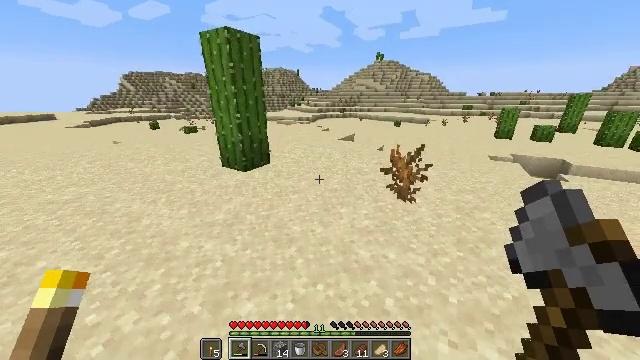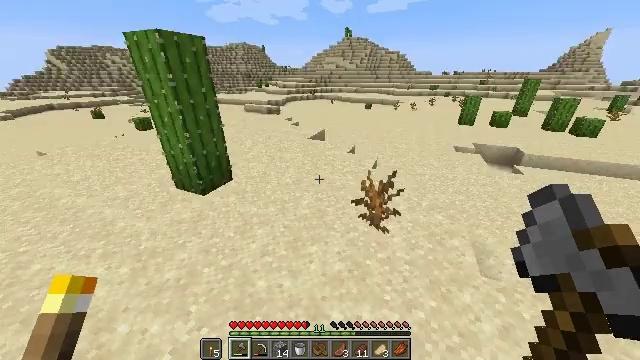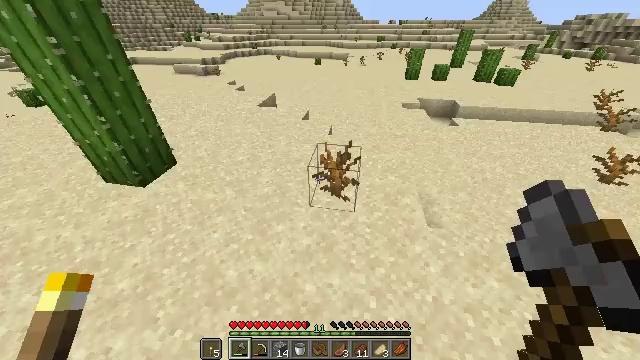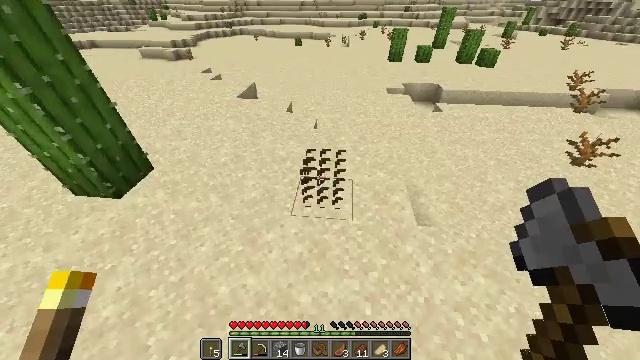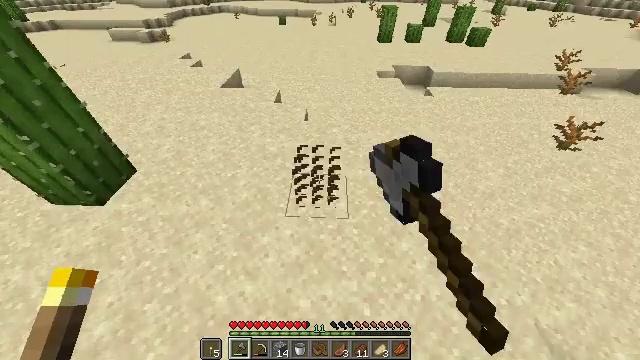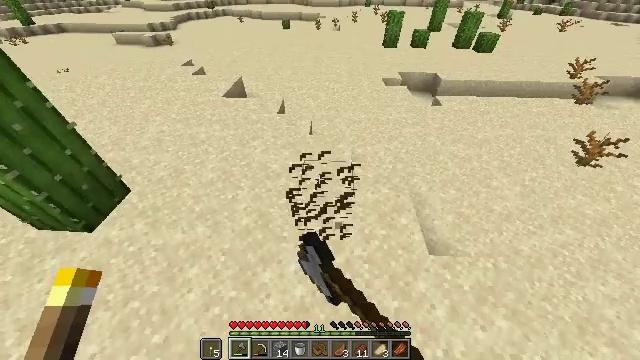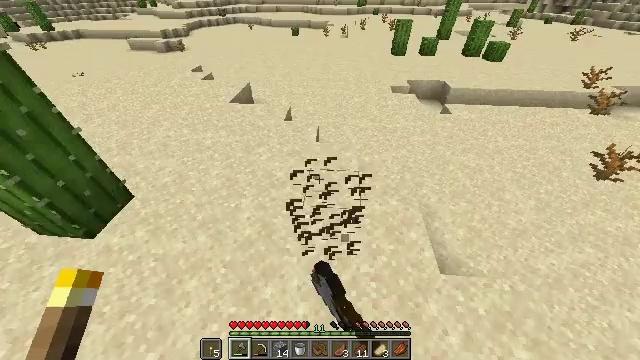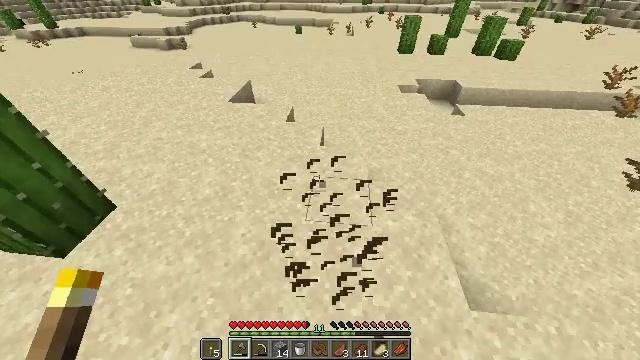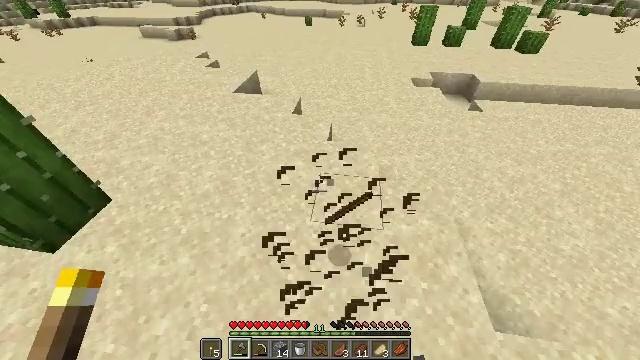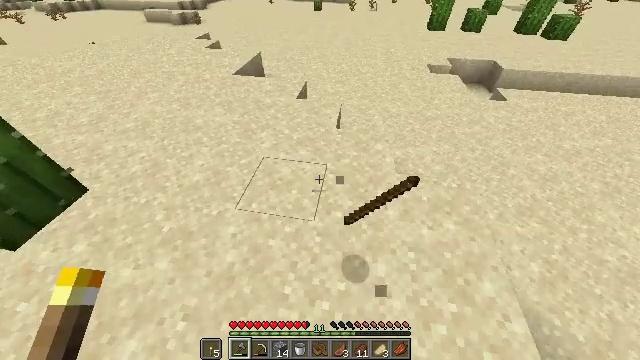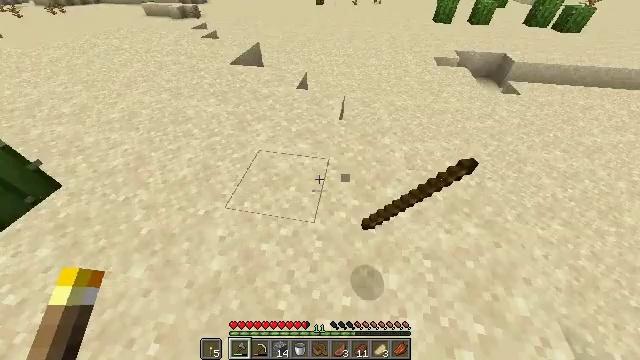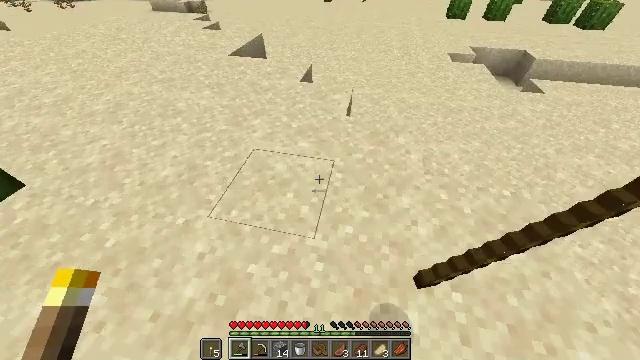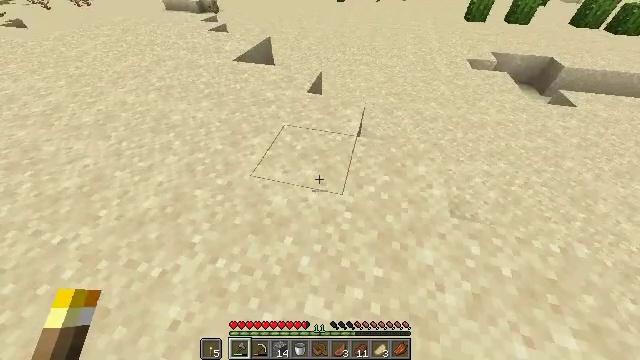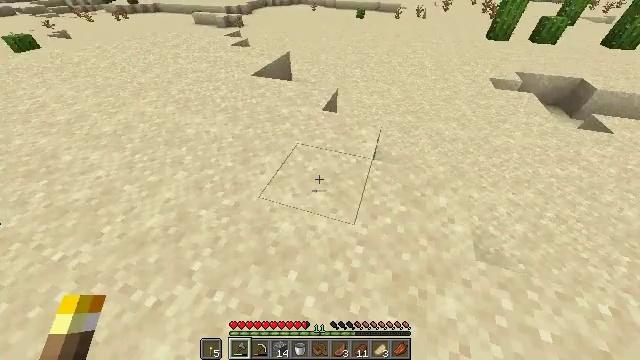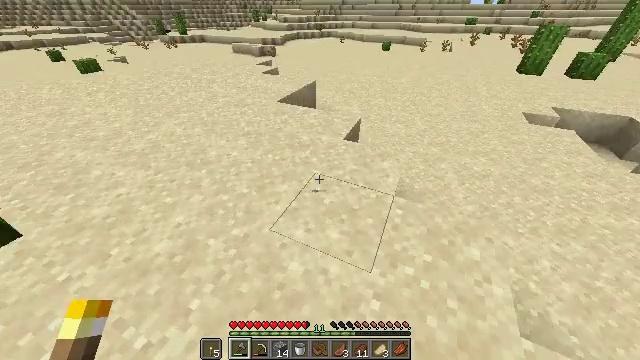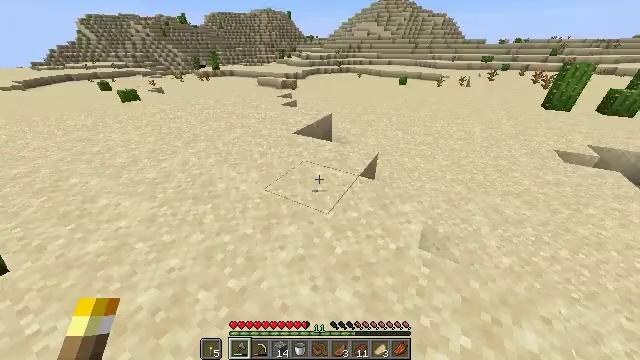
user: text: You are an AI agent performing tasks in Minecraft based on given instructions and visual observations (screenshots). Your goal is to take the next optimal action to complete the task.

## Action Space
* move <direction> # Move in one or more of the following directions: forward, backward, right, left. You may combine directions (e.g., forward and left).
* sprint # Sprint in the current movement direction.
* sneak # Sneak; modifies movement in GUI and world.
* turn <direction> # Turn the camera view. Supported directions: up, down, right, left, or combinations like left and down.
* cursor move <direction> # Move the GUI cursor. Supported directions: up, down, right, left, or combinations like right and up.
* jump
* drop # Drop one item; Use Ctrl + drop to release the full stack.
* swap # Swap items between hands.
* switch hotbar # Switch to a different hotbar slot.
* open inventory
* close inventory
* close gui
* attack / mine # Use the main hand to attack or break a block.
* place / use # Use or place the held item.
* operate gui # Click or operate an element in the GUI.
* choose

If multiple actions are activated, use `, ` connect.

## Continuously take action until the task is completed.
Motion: motion action
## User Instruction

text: Gather a dead bush.
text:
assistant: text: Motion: move forward, sprint, turn right and down, jump
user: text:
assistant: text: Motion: move forward, sprint, turn right and down, jump
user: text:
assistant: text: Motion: move forward, sprint, turn right and down, attack / mine, jump
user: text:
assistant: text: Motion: move forward, sprint, turn right and down, attack / mine, jump
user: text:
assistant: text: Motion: move forward, sprint, attack / mine, jump
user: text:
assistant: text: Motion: move forward, sprint, turn left and up, jump
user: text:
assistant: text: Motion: move forward, sprint, jump
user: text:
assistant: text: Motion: move forward, sprint, turn left and down, jump
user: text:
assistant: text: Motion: move forward, sprint, turn left and down, jump
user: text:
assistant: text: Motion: move forward, sprint, jump
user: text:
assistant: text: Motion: move forward, sprint, turn left
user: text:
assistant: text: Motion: move forward, sprint, turn left
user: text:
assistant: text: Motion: move forward, sprint, turn left and up
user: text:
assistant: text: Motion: move forward, sprint, turn left and up
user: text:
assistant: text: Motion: move forward, sprint, turn left and up
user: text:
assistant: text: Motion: move forward, sprint, turn left and up
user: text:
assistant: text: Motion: move forward, sprint, turn left and up
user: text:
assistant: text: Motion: move forward, sprint, turn left and up
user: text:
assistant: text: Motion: move forward, sprint, turn left and up, jump
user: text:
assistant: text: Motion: move forward, sprint, jump
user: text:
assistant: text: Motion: move forward, sprint, turn left, jump
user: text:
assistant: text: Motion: move forward, sprint, jump
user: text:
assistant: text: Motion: move forward, sprint, jump
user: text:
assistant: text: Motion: move forward, sprint, turn left, jump
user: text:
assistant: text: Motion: move forward, sprint, jump
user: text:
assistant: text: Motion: move forward, sprint, turn left, jump
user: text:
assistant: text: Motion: move forward, sprint, turn left, jump
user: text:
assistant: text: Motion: move forward, sprint, jump
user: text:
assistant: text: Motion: move forward, sprint, jump
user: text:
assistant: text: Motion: move forward, sprint, jump